Aerial crown-view tile of a tropical tree (Barro Colorado Island, Panama), acquired 20241216:
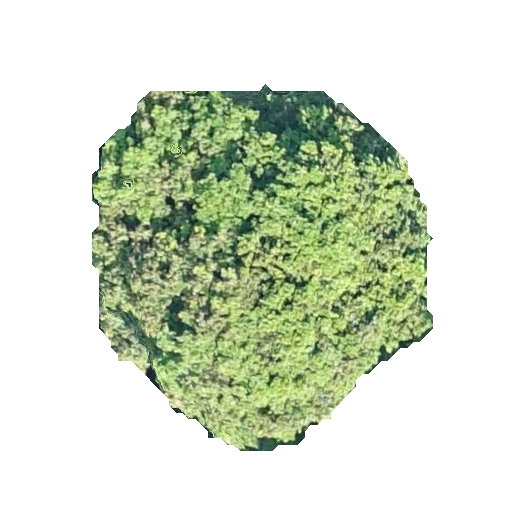
Species: Prioria copaifera
GBIF accepted scientific name: Prioria copaifera
Crown area: 136.966 m²